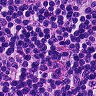
Metastatic tissue present: yes